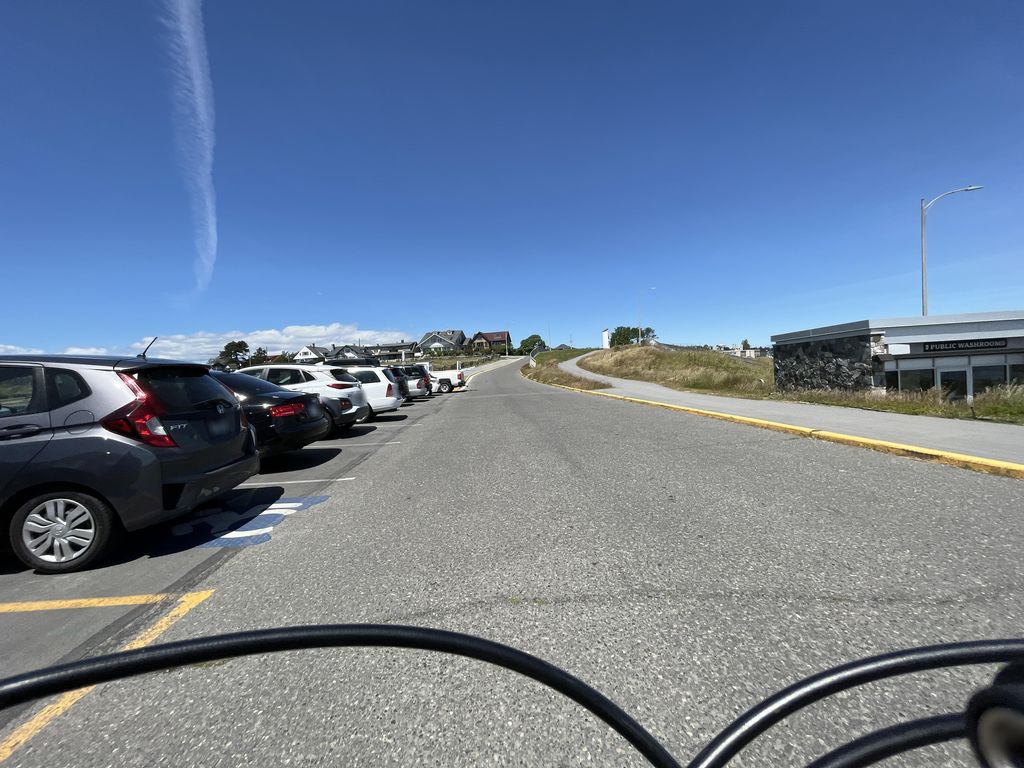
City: victoria